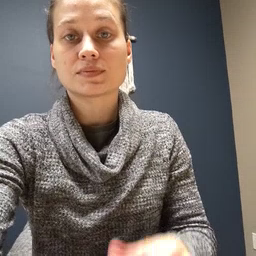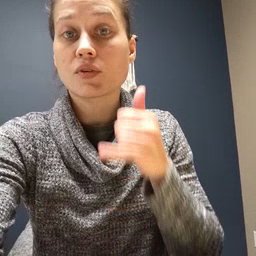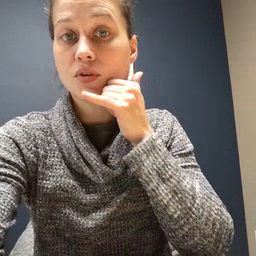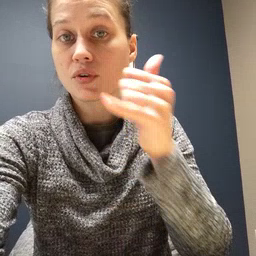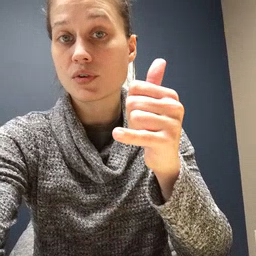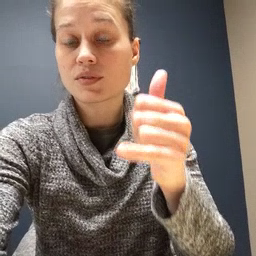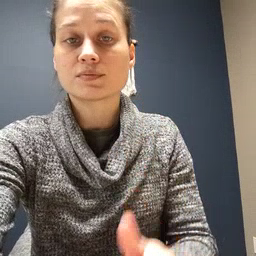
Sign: callonphone